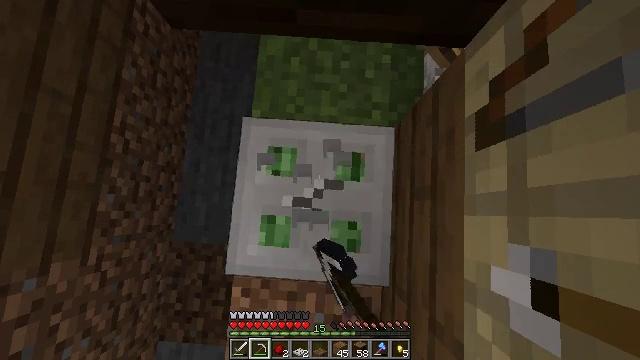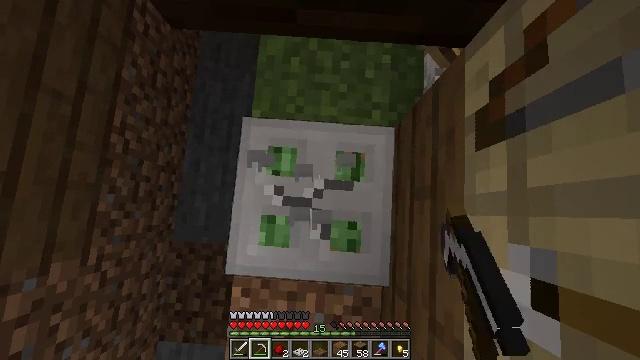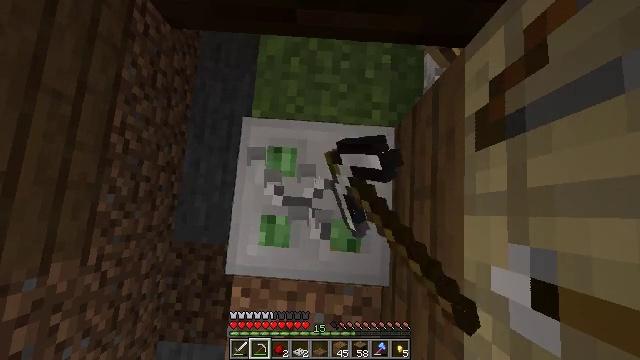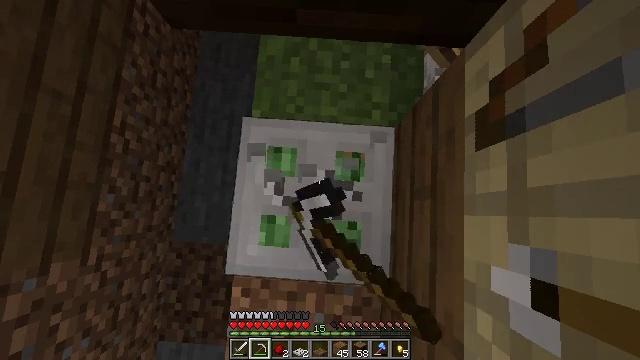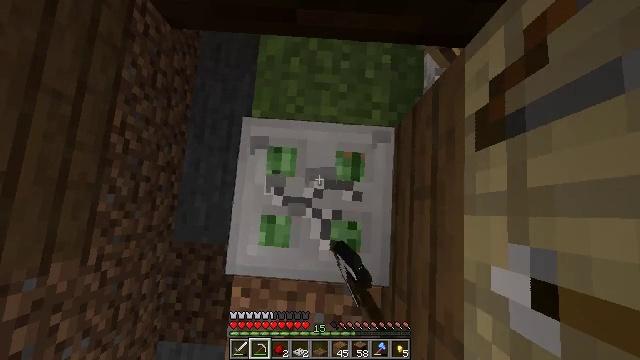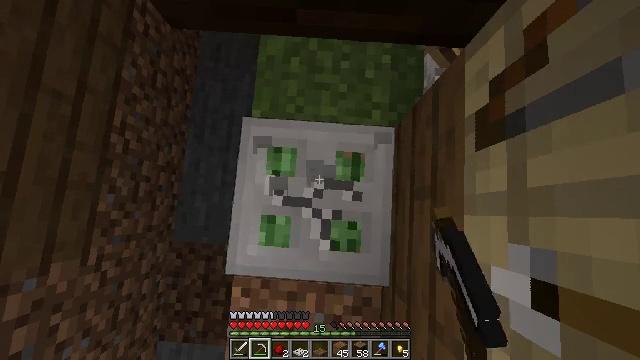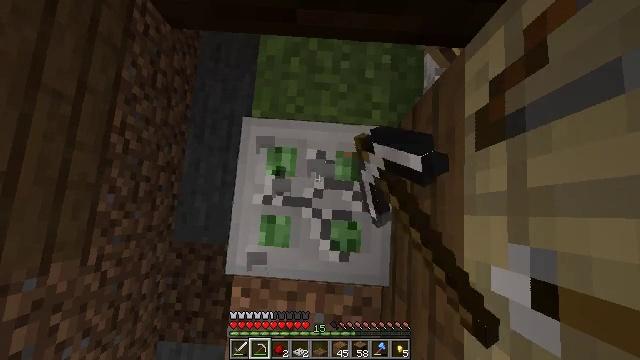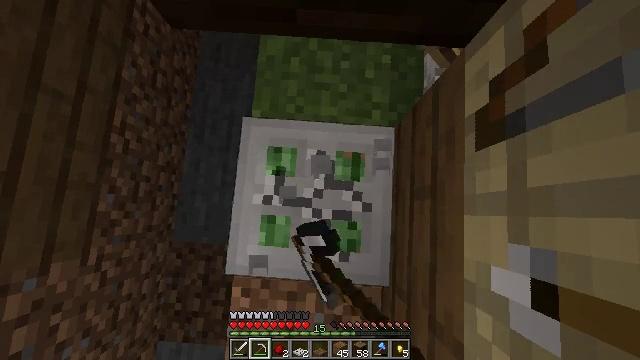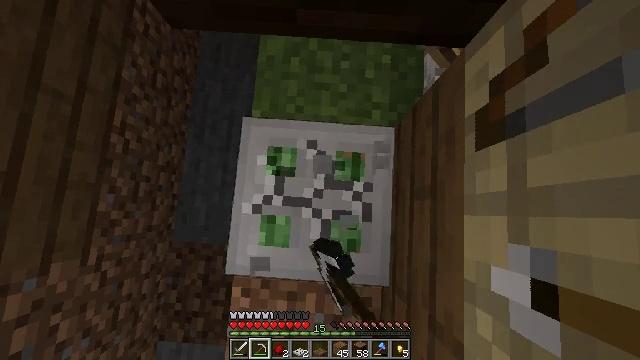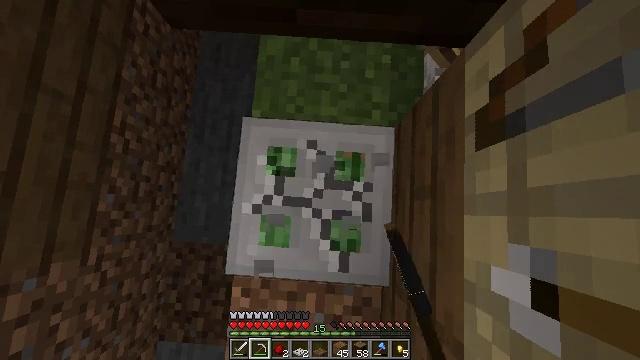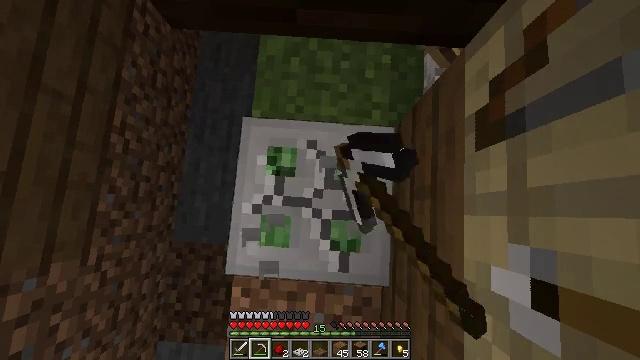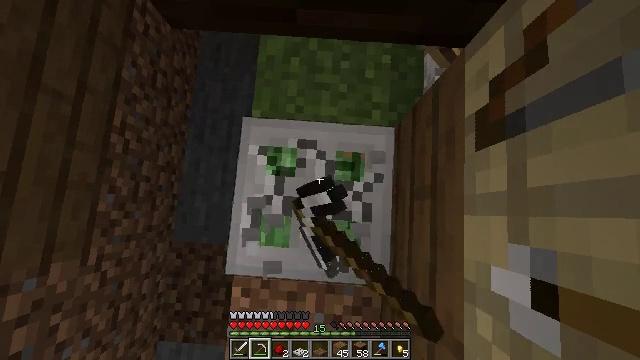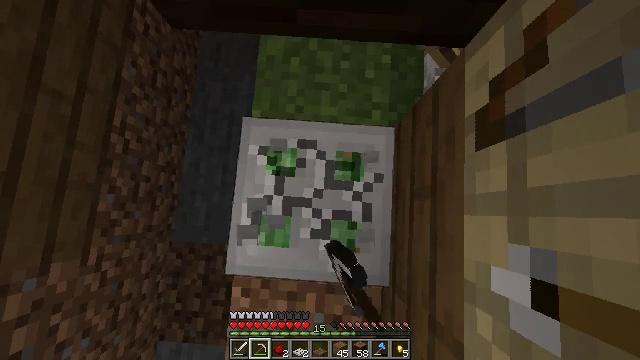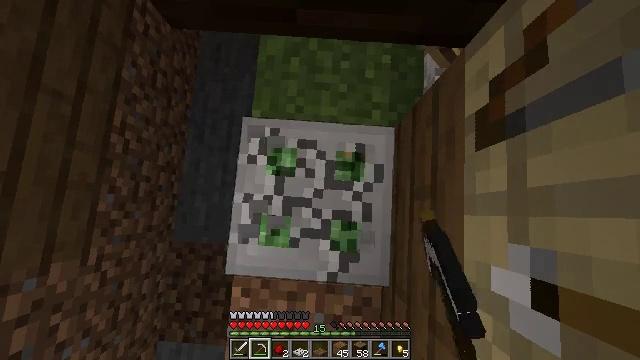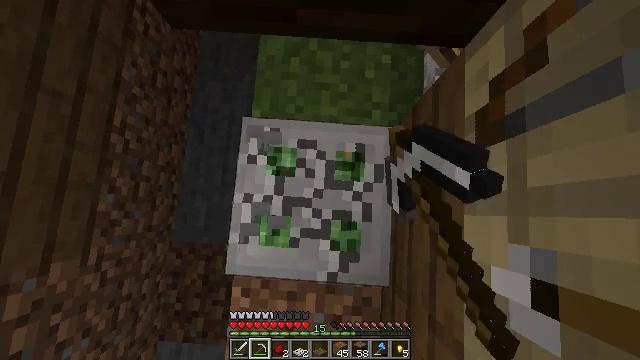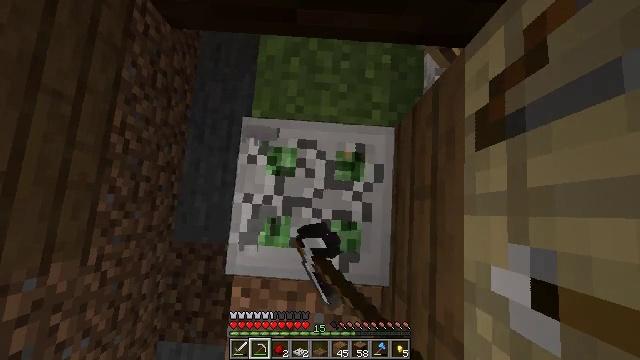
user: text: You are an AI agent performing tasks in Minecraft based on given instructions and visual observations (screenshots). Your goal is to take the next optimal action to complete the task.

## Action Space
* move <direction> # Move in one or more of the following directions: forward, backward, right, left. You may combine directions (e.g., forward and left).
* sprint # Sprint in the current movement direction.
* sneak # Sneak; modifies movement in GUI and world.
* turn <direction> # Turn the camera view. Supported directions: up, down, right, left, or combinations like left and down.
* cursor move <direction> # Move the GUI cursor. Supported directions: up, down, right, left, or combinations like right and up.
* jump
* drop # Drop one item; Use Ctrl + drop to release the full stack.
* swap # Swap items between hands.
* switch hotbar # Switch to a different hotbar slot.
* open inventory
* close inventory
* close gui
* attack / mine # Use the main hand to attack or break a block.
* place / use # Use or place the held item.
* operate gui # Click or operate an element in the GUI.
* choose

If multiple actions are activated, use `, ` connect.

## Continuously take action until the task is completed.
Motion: motion action
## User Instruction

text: Mine the iron trapdoor.
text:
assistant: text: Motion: attack / mine
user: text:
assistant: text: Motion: attack / mine
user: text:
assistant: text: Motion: attack / mine
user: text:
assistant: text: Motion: attack / mine
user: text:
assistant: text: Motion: attack / mine
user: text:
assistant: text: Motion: attack / mine
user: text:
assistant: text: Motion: attack / mine
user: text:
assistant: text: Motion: attack / mine
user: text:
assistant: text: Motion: attack / mine
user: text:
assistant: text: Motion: attack / mine
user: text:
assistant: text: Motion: attack / mine
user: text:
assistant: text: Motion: attack / mine
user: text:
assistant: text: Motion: attack / mine
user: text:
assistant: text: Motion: attack / mine
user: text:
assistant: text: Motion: attack / mine
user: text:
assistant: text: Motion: attack / mine
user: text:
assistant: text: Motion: attack / mine
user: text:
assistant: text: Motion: attack / mine
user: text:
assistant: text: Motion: attack / mine
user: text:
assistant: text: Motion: attack / mine
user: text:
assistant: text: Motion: attack / mine
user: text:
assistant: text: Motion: move forward, attack / mine
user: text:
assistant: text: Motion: move forward, turn up, attack / mine
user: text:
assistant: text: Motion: move forward, turn up, attack / mine
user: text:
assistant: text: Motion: turn up, attack / mine
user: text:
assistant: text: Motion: turn up
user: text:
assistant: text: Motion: attack / mine
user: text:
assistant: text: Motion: attack / mine
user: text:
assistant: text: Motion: move back, attack / mine
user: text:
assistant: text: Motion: move back and move left, attack / mine